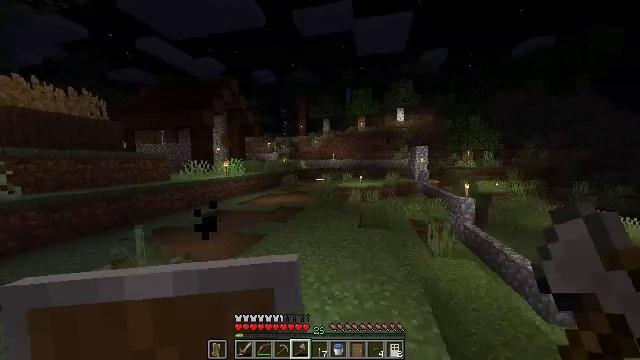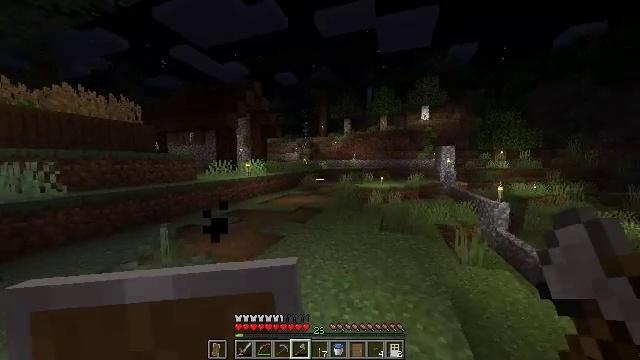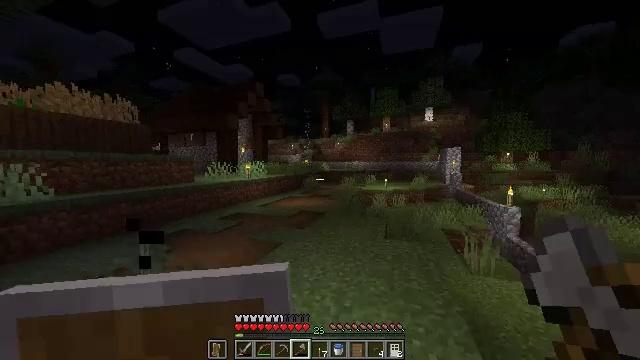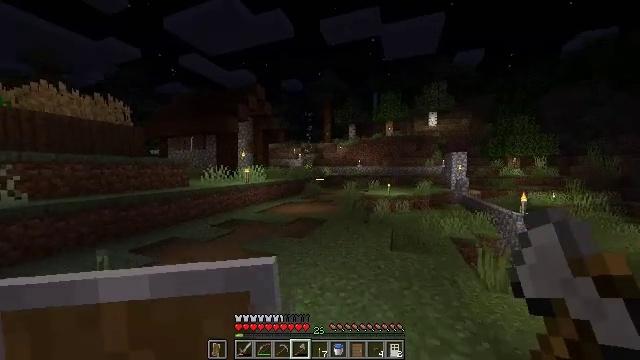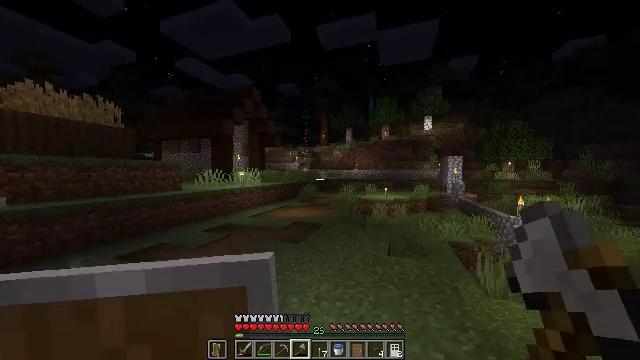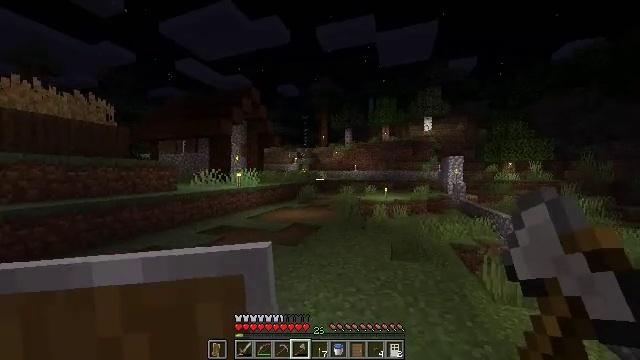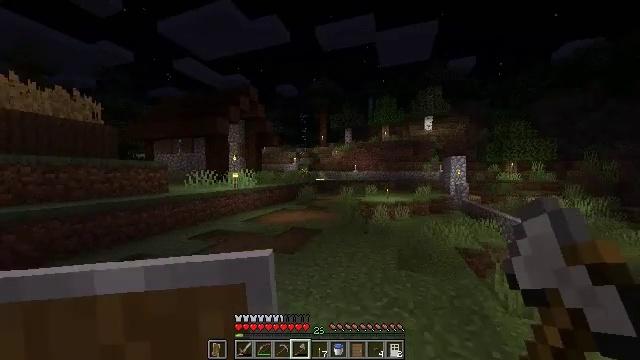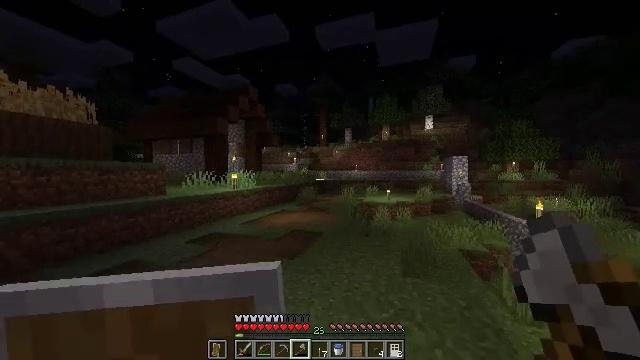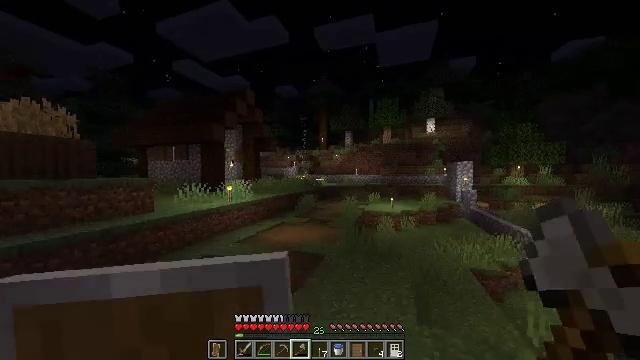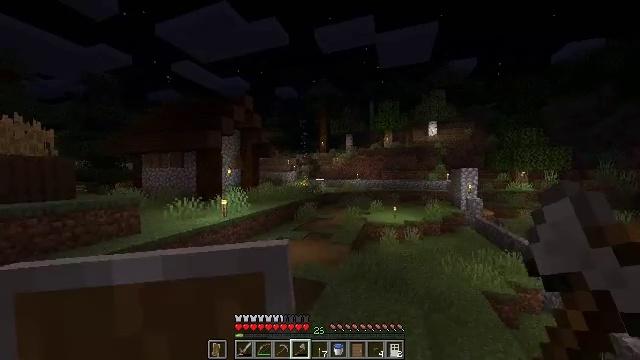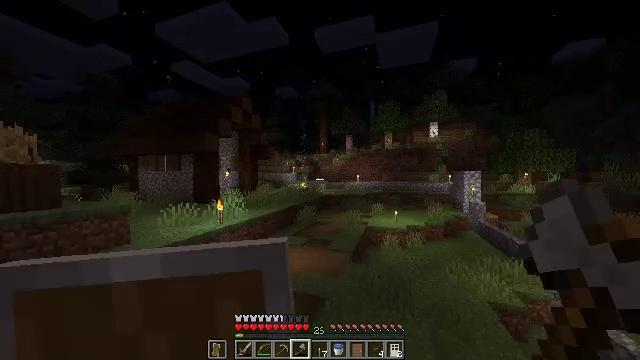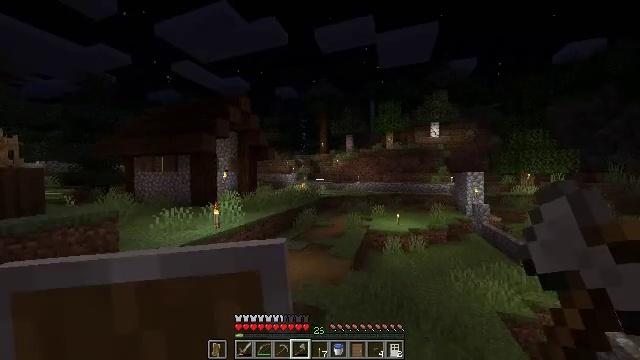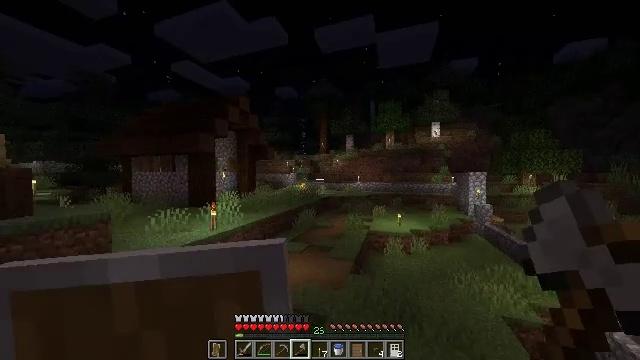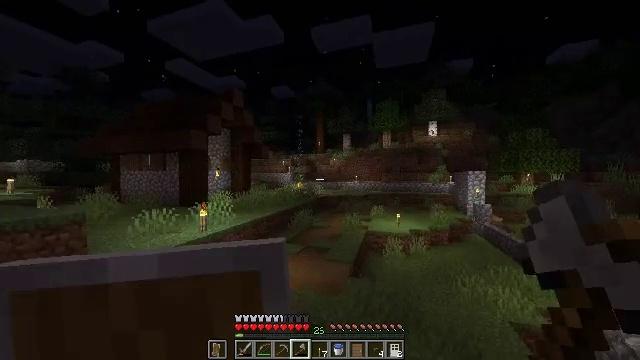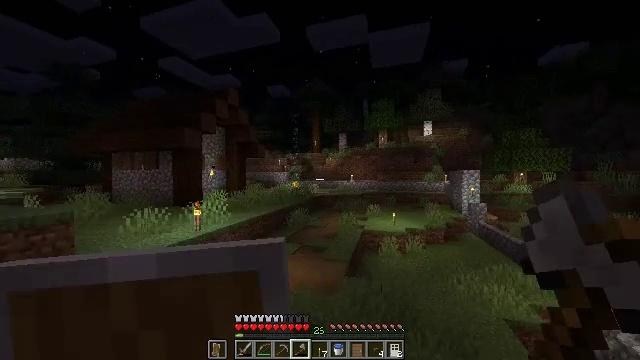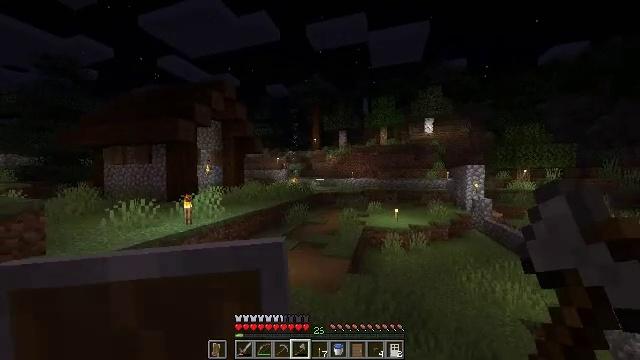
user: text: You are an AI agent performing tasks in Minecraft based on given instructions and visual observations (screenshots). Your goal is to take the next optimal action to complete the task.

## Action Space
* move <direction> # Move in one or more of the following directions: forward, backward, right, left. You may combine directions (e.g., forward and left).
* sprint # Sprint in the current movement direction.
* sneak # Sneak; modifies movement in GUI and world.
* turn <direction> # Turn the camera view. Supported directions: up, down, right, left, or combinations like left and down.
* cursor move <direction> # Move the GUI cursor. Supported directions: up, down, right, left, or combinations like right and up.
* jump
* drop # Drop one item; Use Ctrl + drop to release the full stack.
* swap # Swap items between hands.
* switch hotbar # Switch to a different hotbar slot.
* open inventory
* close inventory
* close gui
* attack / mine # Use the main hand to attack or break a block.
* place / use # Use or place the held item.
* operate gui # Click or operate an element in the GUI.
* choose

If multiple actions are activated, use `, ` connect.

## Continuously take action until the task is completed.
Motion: motion action
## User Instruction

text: Attack the spruce door to gather it.
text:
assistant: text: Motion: move forward, turn left
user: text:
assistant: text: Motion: move forward
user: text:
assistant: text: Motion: move forward, turn up
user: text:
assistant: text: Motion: move forward
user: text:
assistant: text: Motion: move forward
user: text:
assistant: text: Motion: move forward
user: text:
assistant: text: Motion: move forward, jump
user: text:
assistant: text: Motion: move forward, jump
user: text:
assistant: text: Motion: move forward, jump
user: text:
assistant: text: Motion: move forward
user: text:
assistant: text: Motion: move forward
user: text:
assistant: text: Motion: move forward
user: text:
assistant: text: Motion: move forward
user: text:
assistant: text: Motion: move forward, turn right
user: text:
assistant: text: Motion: move forward
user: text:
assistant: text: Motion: move forward
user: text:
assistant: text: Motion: move forward
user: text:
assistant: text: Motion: move forward, turn right and down
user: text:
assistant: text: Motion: move forward, turn right and down, jump
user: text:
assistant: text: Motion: move forward, turn right and down, jump
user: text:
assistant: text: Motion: move forward, turn down, jump
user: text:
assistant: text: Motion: move forward, jump
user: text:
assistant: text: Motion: move forward
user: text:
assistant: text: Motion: move forward
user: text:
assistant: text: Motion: move forward
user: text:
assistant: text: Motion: move forward, turn right
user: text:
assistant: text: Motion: move forward and move left
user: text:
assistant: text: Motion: move forward and move left, turn left and up
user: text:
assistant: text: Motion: move forward, turn left and up
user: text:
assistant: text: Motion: move forward